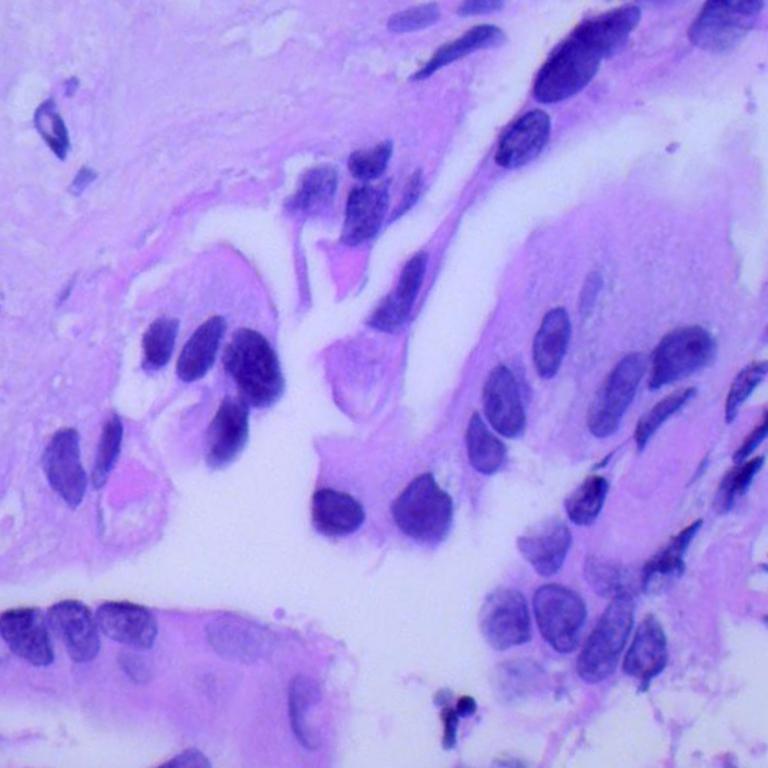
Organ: lung
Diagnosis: adenocarcinomas